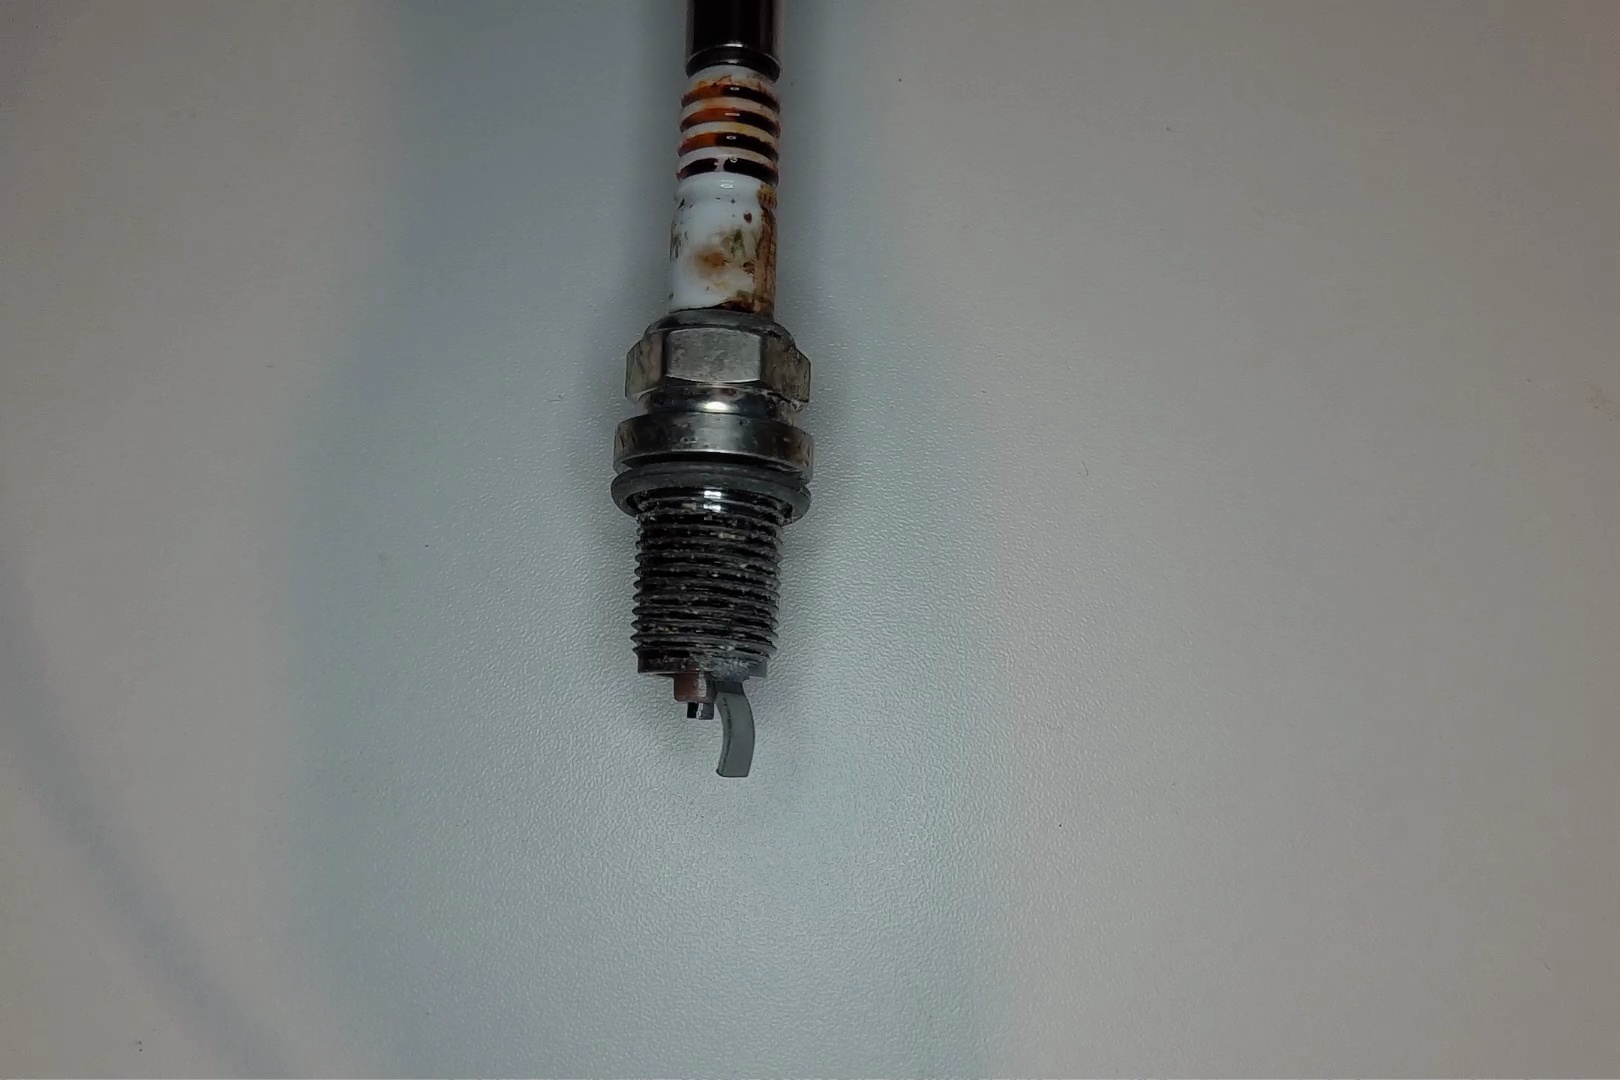
Label: anomaly